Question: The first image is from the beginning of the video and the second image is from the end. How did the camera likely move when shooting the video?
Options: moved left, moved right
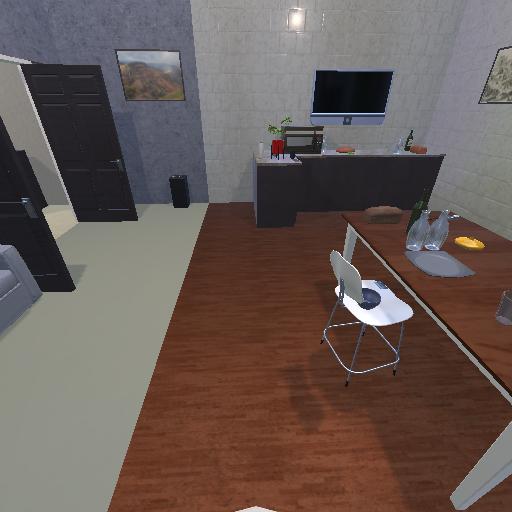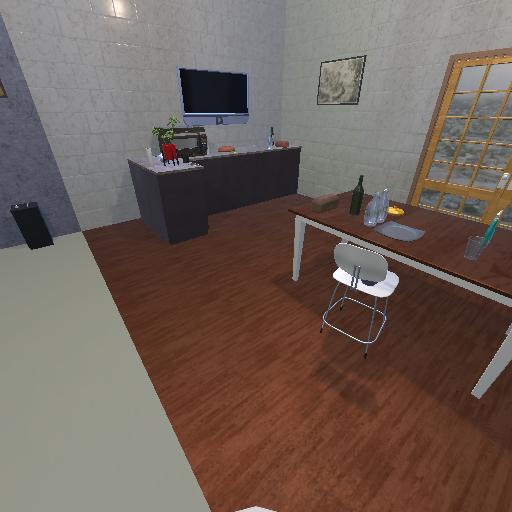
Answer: moved left